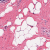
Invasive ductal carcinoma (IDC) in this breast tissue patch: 0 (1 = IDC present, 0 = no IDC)